Question: I want to implement a java awt/swing application but i am new to awt/swing. I need to draw a grid like panel. Than drag and drop some objects on it. Later than objects can be clickable and resizable. My application should look like this:

I am able to draw object with :
'''
public void paint(Graphics g){}
'''
but its too far away from what i want to do.
How can i implement this kind of application? What should i read and know to do this?
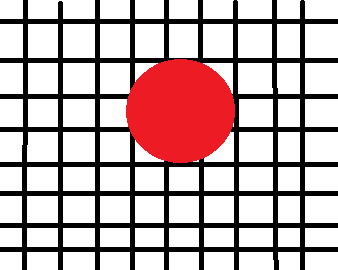
Answer: First, I'd be sure to follow the Swing tutorials:
- <URL>
Then, I'd revisit your approach a little: I would use Swing components.
- - 'paintComponent'- 'paintComponent'- 'paintComponent''repaint'